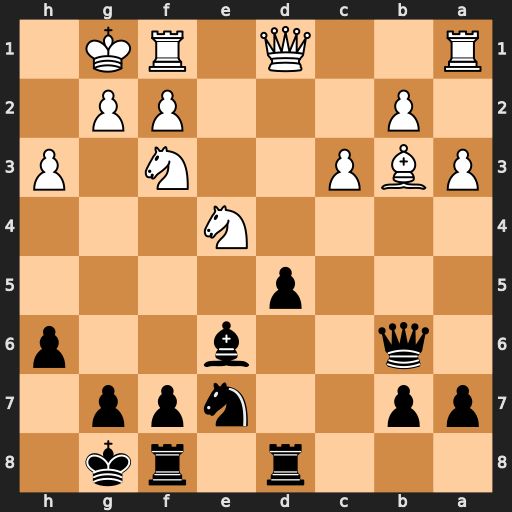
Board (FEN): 3r1rk1/pp2npp1/1q2b2p/3p4/4N3/PBP2N1P/1P3PP1/R2Q1RK1
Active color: b
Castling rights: -
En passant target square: -
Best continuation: dxe4 Nd4 Rxd4